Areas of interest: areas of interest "Yangqian Fortune and Longevity Garden"
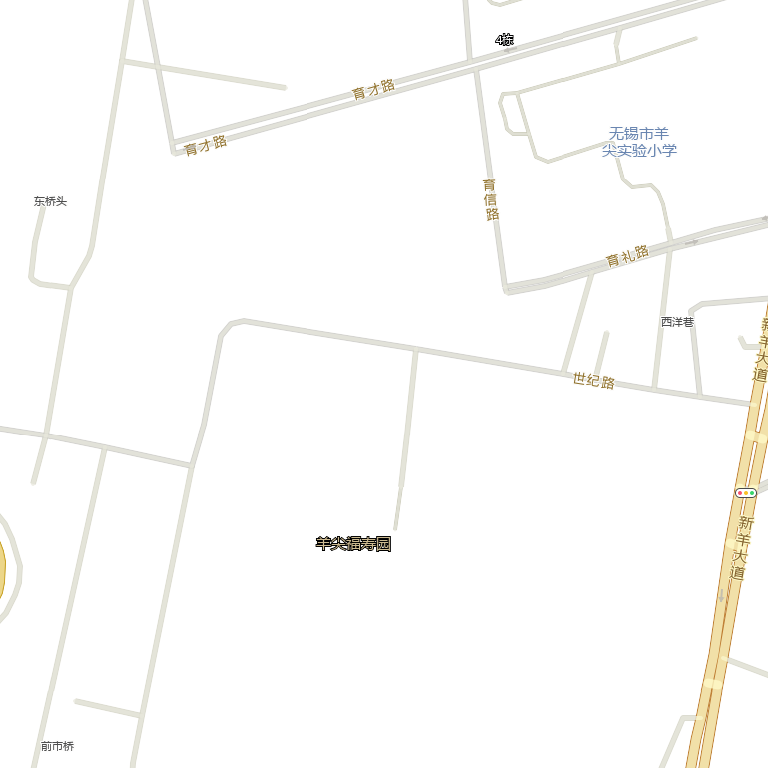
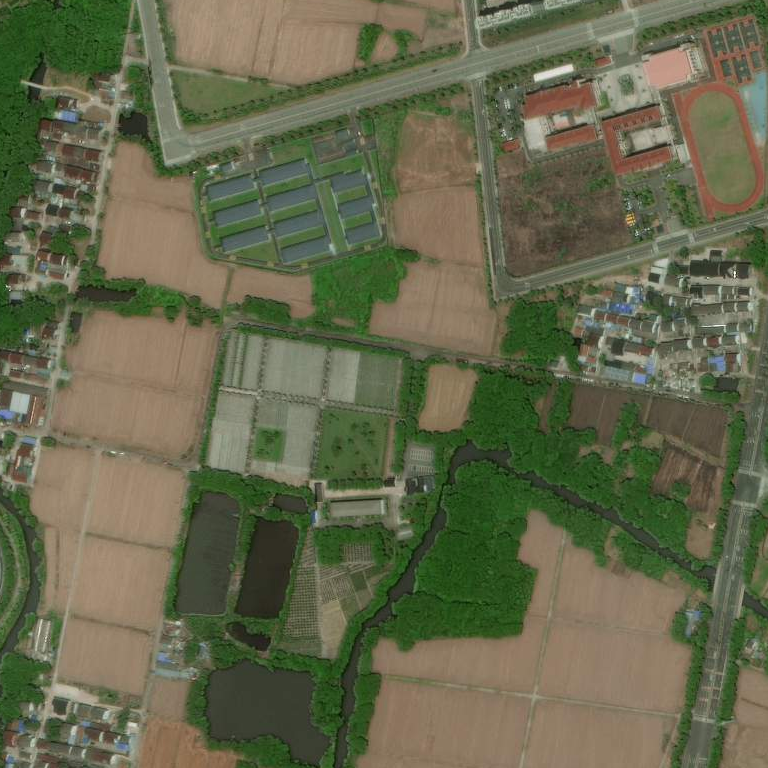